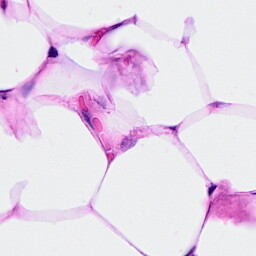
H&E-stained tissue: Breast